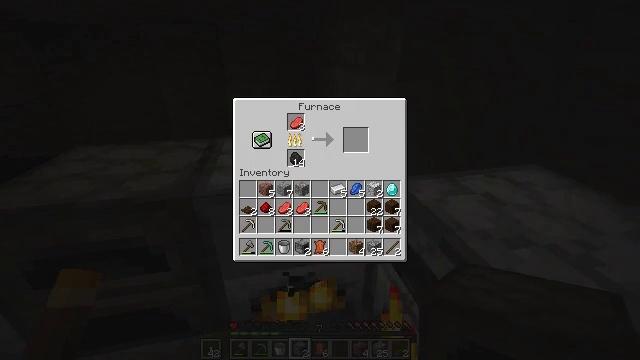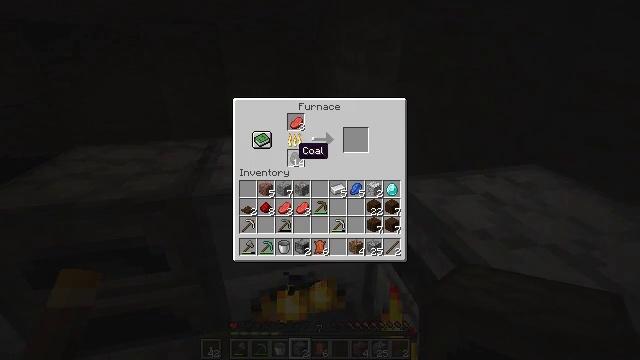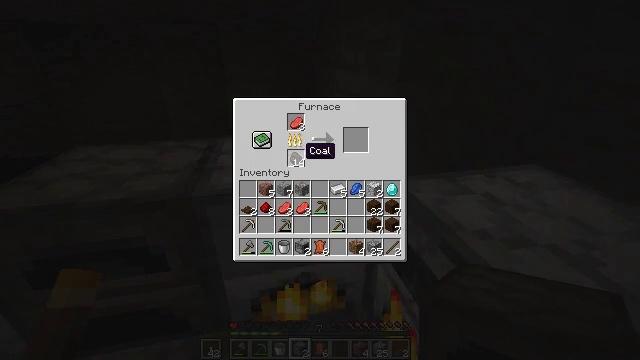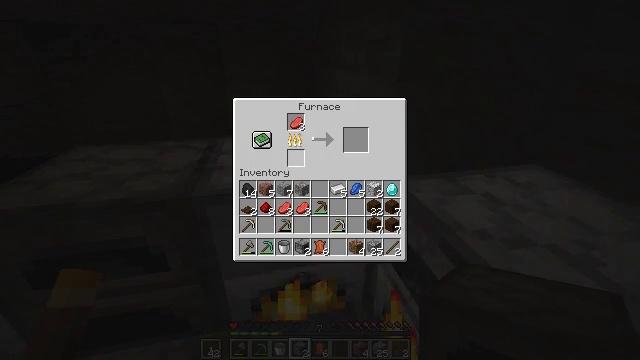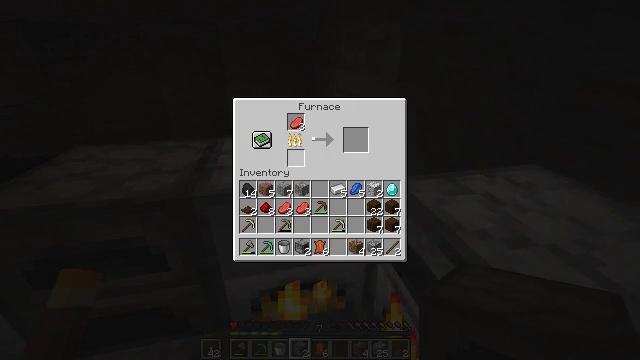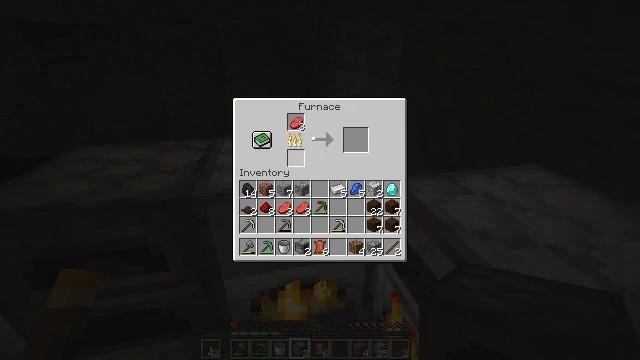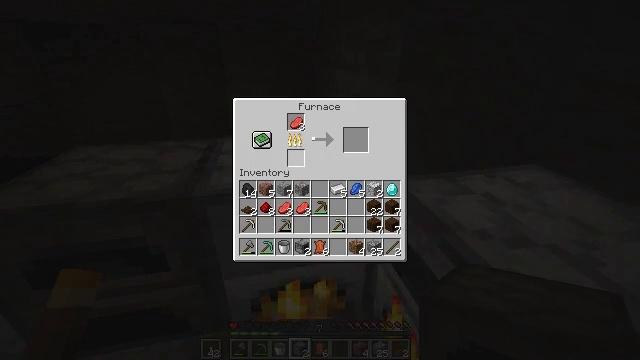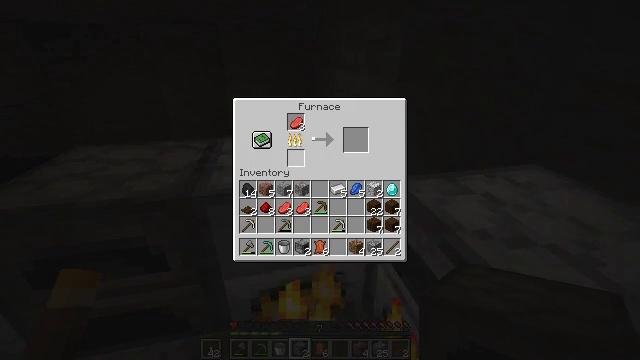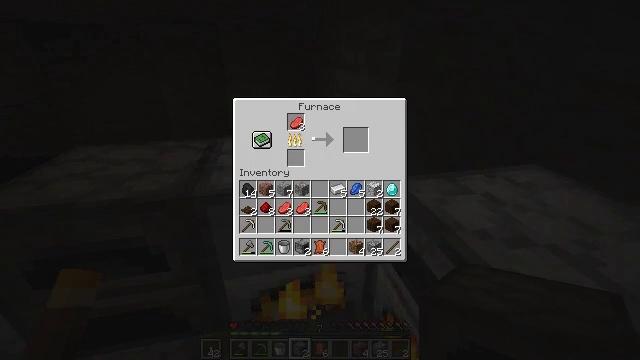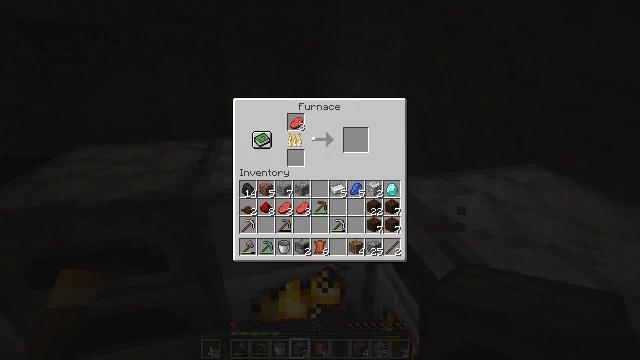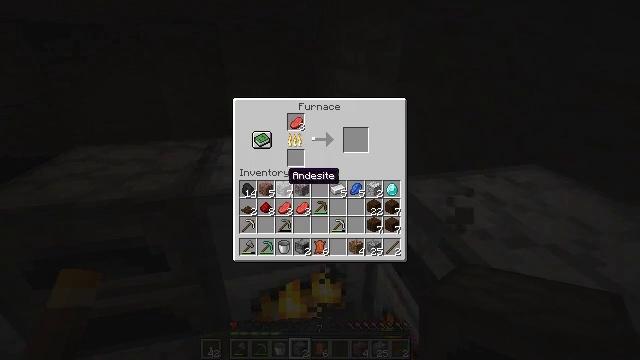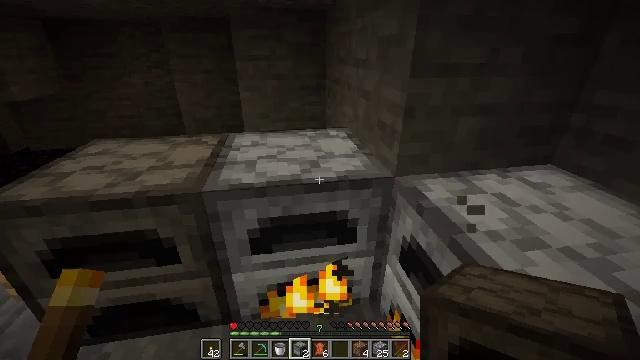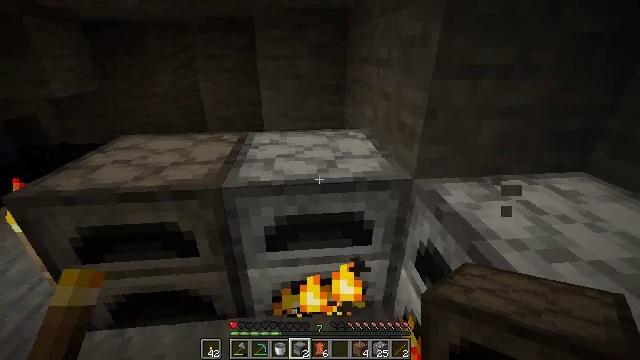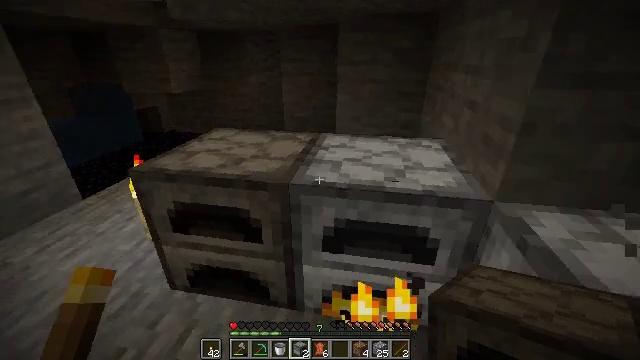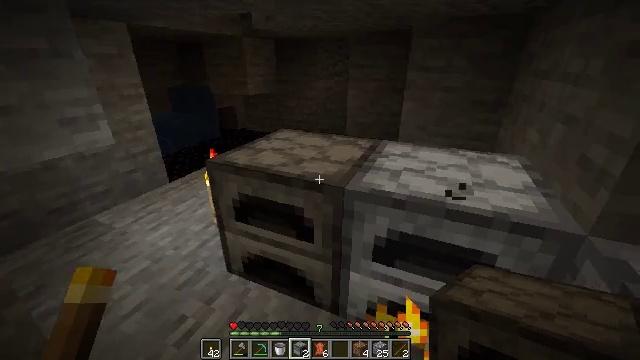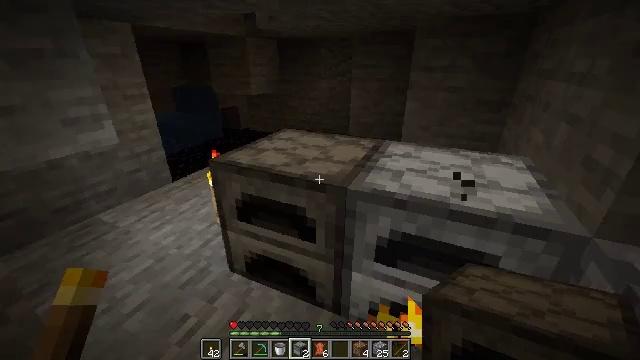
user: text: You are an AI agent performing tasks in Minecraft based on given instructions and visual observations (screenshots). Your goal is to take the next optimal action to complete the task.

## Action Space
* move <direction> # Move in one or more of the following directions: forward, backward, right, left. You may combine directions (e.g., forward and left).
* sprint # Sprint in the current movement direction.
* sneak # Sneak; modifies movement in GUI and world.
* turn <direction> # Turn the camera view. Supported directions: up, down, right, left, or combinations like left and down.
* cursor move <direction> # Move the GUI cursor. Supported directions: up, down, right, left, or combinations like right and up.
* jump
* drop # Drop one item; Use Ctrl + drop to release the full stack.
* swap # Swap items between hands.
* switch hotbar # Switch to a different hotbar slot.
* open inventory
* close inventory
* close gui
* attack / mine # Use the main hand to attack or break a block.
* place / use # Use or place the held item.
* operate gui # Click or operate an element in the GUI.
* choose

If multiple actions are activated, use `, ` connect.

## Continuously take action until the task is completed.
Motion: motion action
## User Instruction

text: Interact with the furnace to craft cooked beef.
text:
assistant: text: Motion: sneak, cursor move right
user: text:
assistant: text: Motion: sneak
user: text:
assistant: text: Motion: sneak, operate gui
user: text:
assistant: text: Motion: sneak, operate gui
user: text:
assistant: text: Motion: sneak, operate gui
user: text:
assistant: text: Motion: sneak
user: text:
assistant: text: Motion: sneak
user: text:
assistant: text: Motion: sneak, cursor move down
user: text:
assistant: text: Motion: sneak, cursor move down
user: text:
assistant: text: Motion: sneak, cursor move left
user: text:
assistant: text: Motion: sneak, cursor move left
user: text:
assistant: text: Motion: turn left, close gui
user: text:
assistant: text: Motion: turn left
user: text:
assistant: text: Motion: turn left and up
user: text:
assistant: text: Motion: no_op
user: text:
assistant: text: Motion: turn left
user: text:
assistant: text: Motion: no_op
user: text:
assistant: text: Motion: no_op
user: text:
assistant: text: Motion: no_op
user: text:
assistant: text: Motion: use / place
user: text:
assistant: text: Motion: use / place
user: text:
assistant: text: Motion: use / place
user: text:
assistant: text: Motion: turn down
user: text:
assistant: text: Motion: no_op
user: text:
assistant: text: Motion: open gui
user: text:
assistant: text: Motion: sneak
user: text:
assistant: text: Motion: sneak
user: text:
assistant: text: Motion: sneak, cursor move up
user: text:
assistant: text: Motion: sneak, cursor move left
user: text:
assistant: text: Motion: sneak, cursor move left